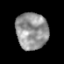
Tissue: prostate
Cell type: T cells
Senescence score: 0.3454
Nuclear area (px): 1145
Mean DAPI intensity: 149.005